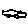
Label: car